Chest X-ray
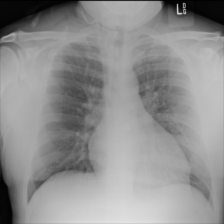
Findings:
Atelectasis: negative
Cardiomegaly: negative
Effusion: negative
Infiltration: negative
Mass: negative
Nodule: negative
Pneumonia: negative
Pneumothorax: negative
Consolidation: negative
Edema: negative
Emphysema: negative
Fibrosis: negative
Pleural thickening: negative
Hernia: negative